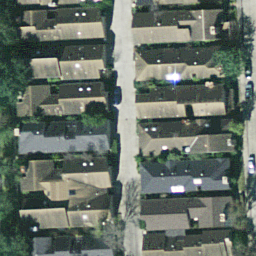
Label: denseresidential